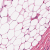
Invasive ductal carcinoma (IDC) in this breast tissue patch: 1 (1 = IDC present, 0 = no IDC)